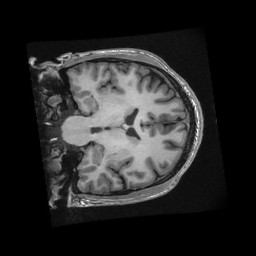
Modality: T1w
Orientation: coronal
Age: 24
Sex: male
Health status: healthy
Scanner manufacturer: ge
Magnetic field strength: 3 T
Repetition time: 0.00842 s
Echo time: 0.00308 s